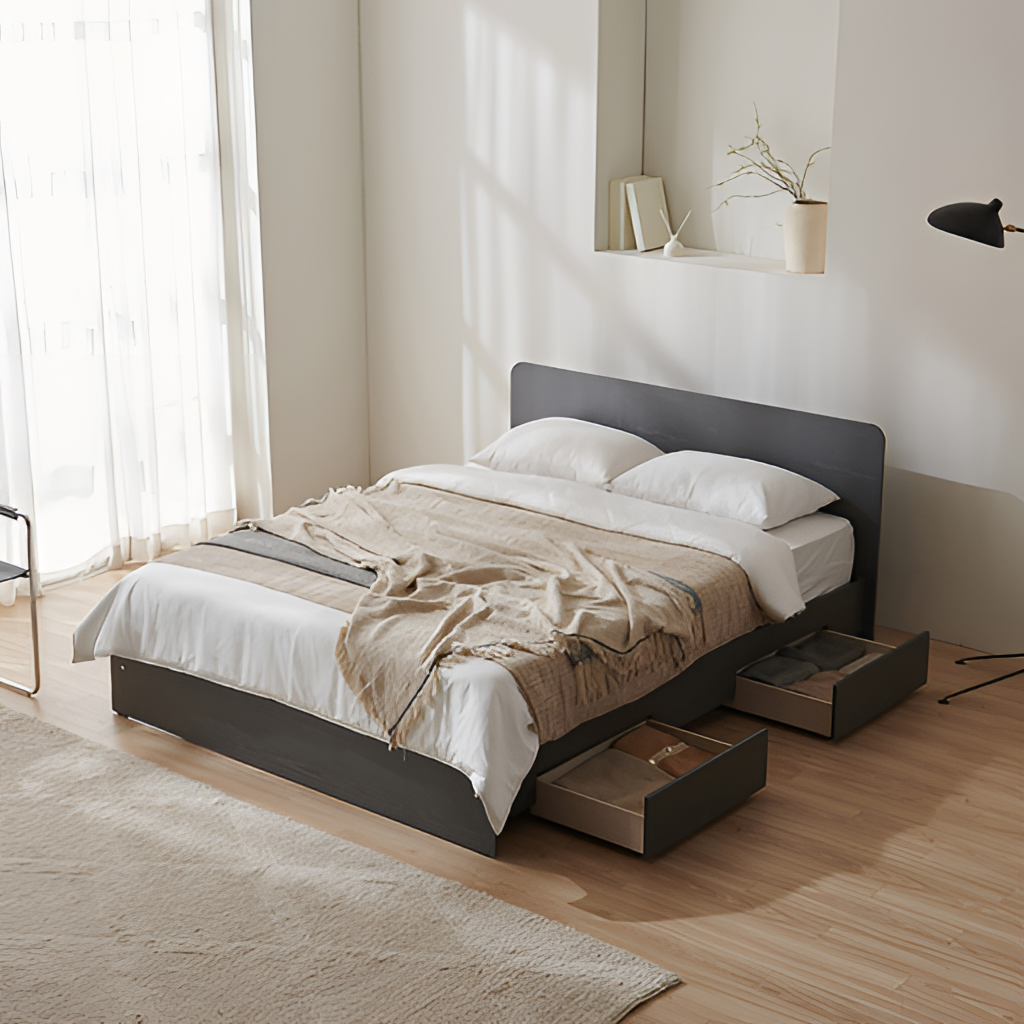
dark gray wood bed, bedroom, paint wallpaper, with solid pattern, wood flooring, with plank pattern, minimalist